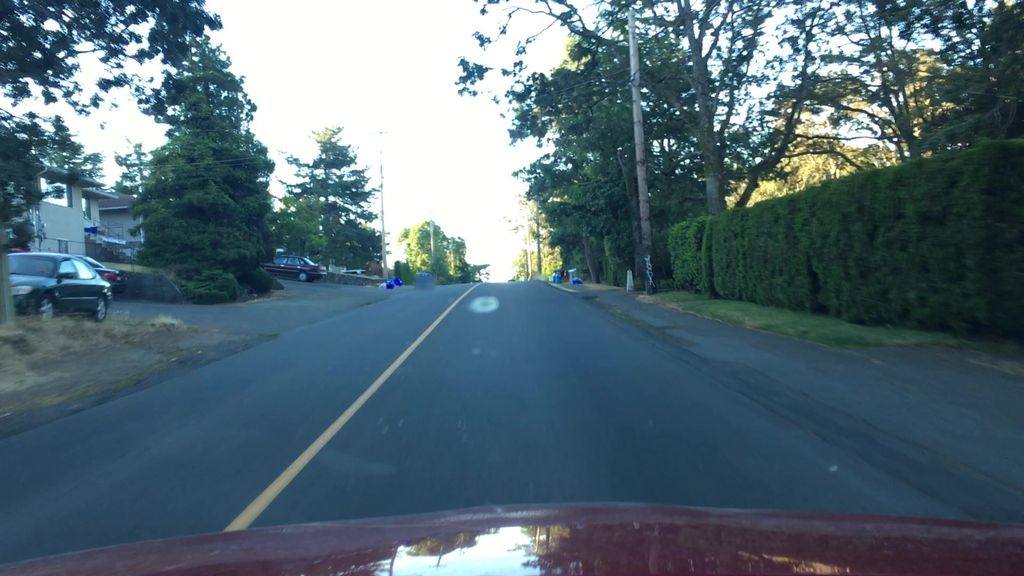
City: victoria